Interaction volume radius: 5 \u00c5
Interaction volume height: 10 \u00c5
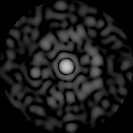
Disorder parameter: 0.8185